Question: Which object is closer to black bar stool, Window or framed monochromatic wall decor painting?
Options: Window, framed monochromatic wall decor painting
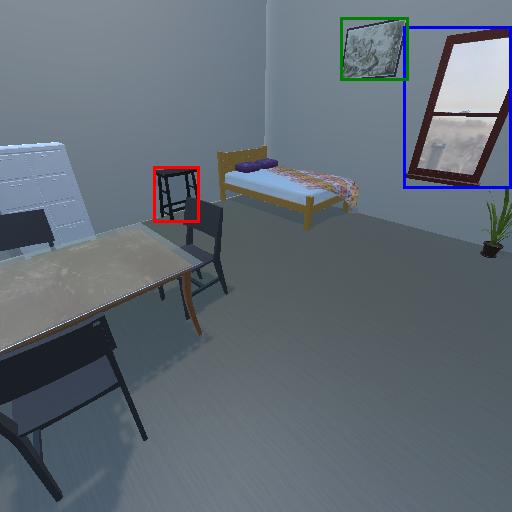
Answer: Window